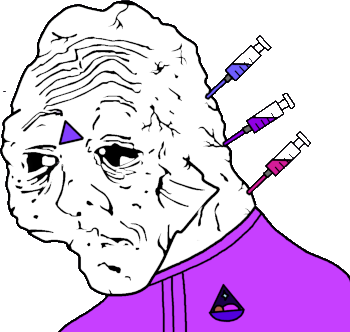
Label: 5_Yes_Honey